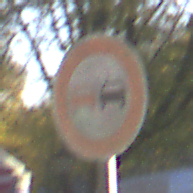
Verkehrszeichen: Ueberholverbot
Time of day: SunriseSunset
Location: Outdoor (Urban)
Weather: PartlyCloudy
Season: Autumn
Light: Natural